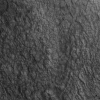
Atmospheric dust classification: not_dusty